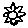
Label: sun